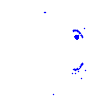
Particle: electron